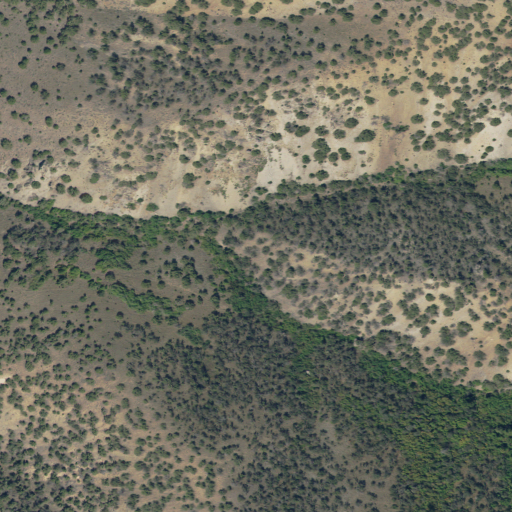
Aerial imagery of valley in Utah named Right Fork Dutchmans Canyon containing shrub and evergreen forest